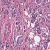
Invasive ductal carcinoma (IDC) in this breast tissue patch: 1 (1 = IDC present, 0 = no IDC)